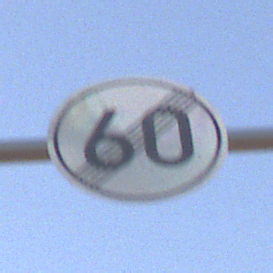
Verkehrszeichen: EndeGeschwindigkeit60
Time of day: SunriseSunset
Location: Outdoor (RoadRail)
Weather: PartlyCloudy
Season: NotSpecified
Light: Natural